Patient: sex F, age 54
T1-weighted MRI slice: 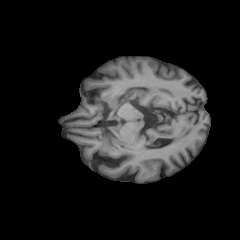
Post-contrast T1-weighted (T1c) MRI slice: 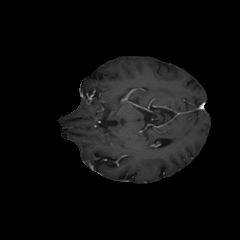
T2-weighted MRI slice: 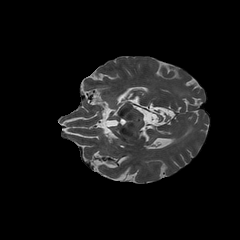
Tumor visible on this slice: no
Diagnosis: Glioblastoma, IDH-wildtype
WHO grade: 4